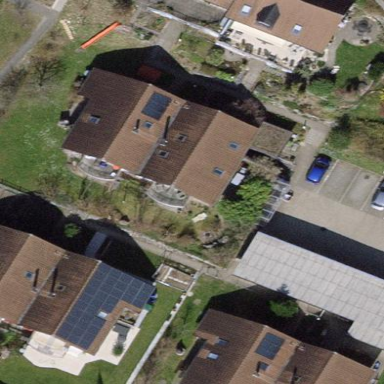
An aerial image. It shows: Simple and straightforward house.